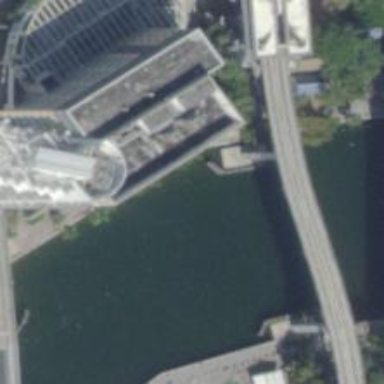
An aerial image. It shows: Bridge for electrified monorail railway.